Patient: sex M, age 78
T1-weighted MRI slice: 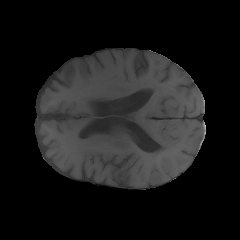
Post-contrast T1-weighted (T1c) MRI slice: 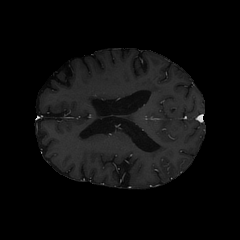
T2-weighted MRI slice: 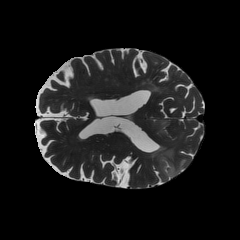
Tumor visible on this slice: yes
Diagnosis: Glioblastoma, IDH-wildtype
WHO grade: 4